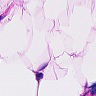
Metastatic tissue present: no